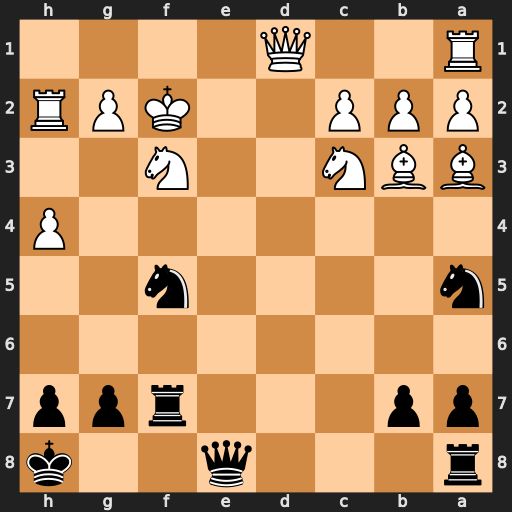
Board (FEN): r3q2k/pp3rpp/8/n4n2/7P/BBN2N2/PPP2KPR/R2Q4
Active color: b
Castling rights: -
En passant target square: -
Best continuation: Qe3+ Kf1 Ng3#